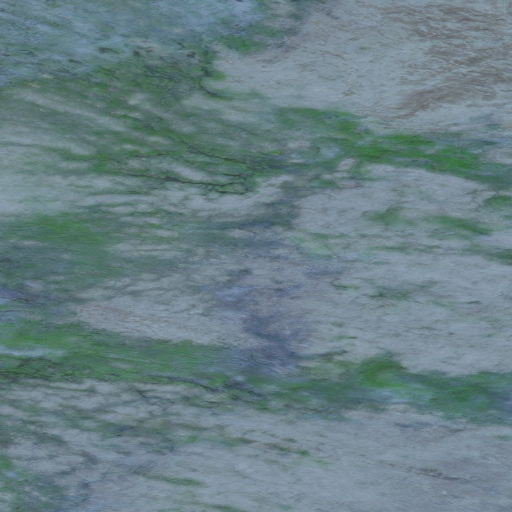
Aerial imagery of mountain in Alaska named Yaghmelngak Mountain containing only unknown